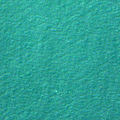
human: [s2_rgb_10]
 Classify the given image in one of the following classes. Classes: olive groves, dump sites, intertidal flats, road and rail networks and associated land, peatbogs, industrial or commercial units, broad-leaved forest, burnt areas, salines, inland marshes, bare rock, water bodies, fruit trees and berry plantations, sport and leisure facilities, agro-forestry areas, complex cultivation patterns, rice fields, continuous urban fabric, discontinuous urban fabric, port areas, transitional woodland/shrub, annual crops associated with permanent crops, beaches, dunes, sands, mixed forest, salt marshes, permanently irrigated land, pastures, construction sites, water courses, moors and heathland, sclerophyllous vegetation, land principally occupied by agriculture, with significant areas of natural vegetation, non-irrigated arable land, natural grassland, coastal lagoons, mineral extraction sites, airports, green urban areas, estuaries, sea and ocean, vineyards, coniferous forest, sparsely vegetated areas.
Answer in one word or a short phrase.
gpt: sea and ocean